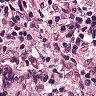
Metastatic tissue present: no